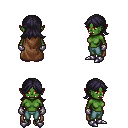
a pixel art fantasy rpg character, female body template, orc, green skin, brown cape, teal pants, raven loose hair, metal gloves, metal boots, four views (front, back, left, right), 2x2 character sprite sheet, small pixel art, hard edges, no anti-aliasing